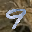
Label: 9